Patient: sex F, age 58
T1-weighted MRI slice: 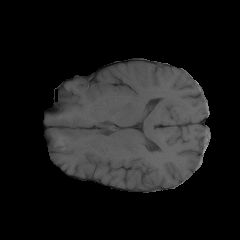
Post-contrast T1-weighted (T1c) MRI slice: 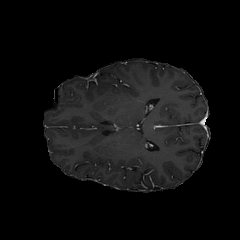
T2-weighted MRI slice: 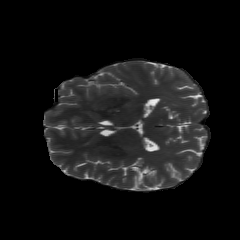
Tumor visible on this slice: no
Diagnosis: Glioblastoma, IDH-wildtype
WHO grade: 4